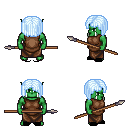
a pixel art fantasy rpg character, male body template, orc, green skin, brown tunic, robe skirt, white cyan pageboy hairstyle, black slippers, spear, four views (front, back, left, right), 2x2 character sprite sheet, small pixel art, hard edges, no anti-aliasing